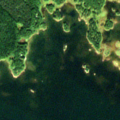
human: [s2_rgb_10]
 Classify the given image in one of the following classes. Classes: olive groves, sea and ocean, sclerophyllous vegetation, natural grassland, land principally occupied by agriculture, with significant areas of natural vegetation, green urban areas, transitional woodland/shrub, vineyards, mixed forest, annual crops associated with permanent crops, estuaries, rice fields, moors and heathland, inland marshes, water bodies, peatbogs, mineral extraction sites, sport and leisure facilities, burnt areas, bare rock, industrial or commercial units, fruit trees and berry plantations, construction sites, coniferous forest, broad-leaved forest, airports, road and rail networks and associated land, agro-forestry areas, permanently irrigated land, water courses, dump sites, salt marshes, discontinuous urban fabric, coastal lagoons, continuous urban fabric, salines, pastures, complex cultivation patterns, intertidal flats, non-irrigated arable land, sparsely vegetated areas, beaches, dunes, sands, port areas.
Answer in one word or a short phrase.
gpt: land principally occupied by agriculture, with significant areas of natural vegetation, coniferous forest, mixed forest, sea and ocean